Question: So I have a layout system that I am working on that allows users to click on links on a side menu to access some services.
So basically here is the simple html design
'''
<div class="col-md-2" id="admin_menu">
<section class="list-group">
<a href="#" class="list-group-item">opt 1</a>
<a href="#" class="list-group-item">opt 2</a>
<a href="#" class="list-group-item">opt 3</a>
<a href="#" class="list-group-item">Opt 4</a>
</section>
</div>
<div class="col-md-10" id="admin_content">
<section class="">
Some content
</section>
</div>
'''
The layout is working as i want it to. A small menu to the left and the main content to the right.
But I have a small issue with the design. As you can see the content is all on one page. When the user clicks on the opt2,3,4 links, he or she will be redirected to the respective page which will also contain the side menu.
So my questions are
1. What is the most convenient way/ways to create such a design whose menu is needed in more than one interface.
2. How do i make the active link change color considering that most likely the whole page will reload.
Here is the image for the design. The first link shows the style that the active link should have

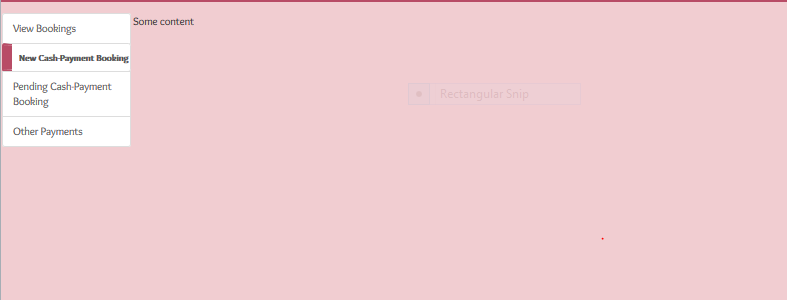
Answer: '''
include "menu.php";
'''
And menu.php contains the menu.
Also works with
'''
require_once "menu.php";
'''
For question two, give each item a unique numbereid ('listitem1, listitem2...') and on the page itself create a style tag:
'''
<style>
#listitem1 {
whatever...
}
</style>
'''
Depending on the page.